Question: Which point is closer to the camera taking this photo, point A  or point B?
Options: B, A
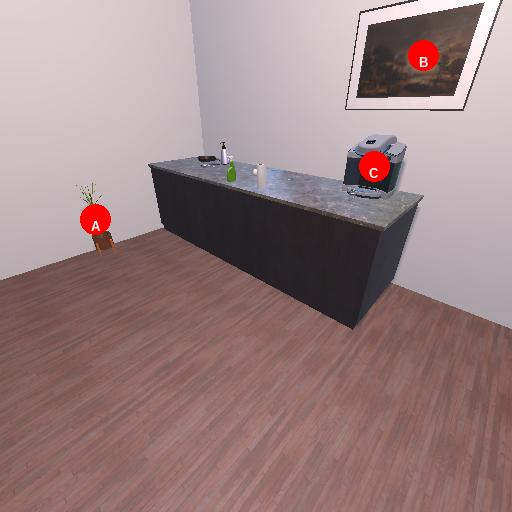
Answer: B